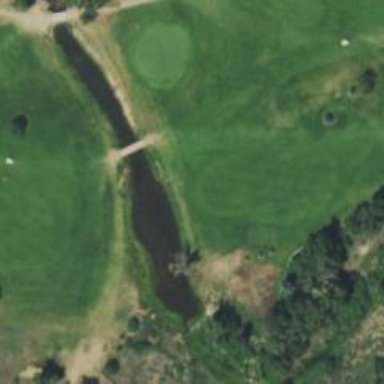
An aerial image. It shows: Water hazard in golf course. The hazard is natural water feature.